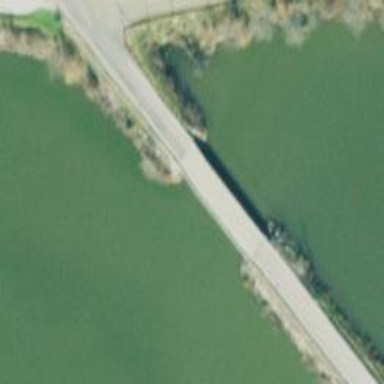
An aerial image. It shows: Secondary road with bridge.